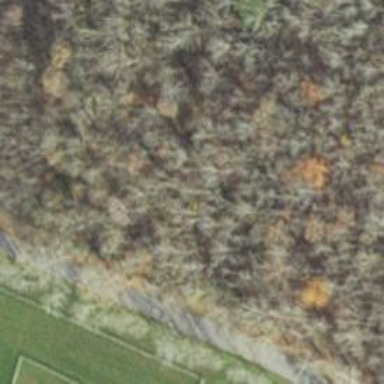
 categorized as existing preserved open space."